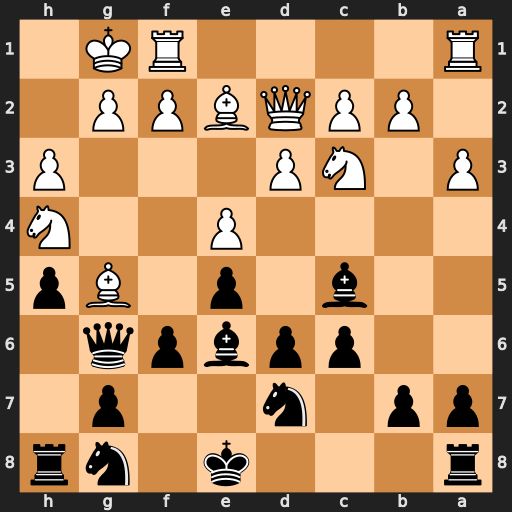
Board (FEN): r3k1nr/pp1n2p1/2ppbpq1/2b1p1Bp/4P2N/P1NP3P/1PPQBPP1/R4RK1
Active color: b
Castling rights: kq
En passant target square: -
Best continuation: Qxg5 Qxg5 fxg5